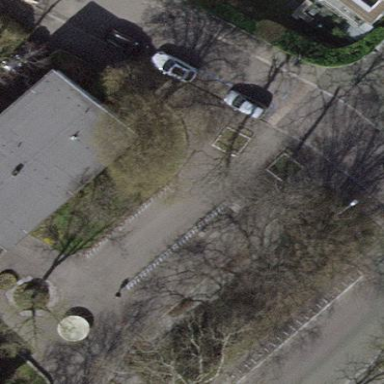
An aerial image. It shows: Bicycle parking area with stands.